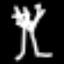
Label: palm tree